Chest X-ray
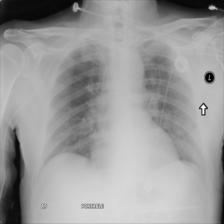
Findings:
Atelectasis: negative
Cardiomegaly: negative
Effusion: negative
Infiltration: negative
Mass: negative
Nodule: negative
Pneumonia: negative
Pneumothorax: negative
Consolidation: negative
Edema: negative
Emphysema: negative
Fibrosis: negative
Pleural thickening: negative
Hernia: negative